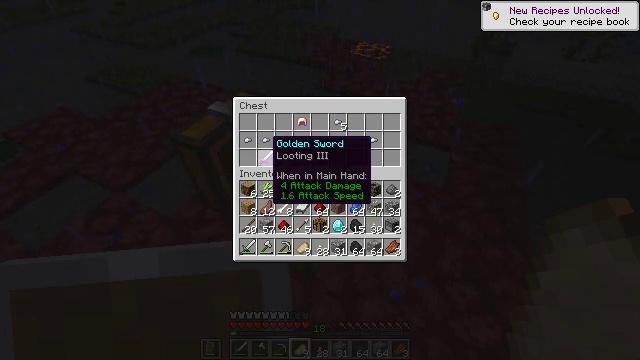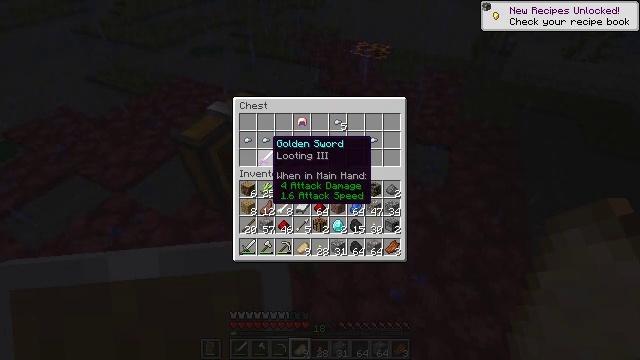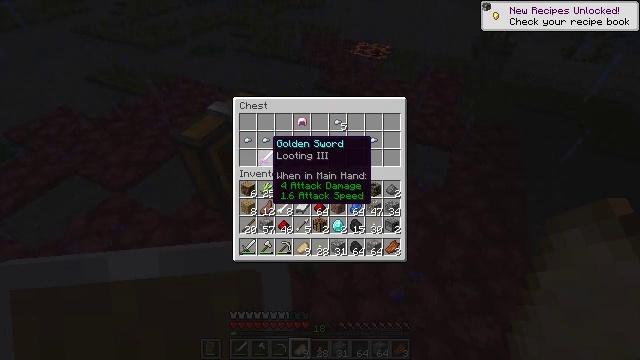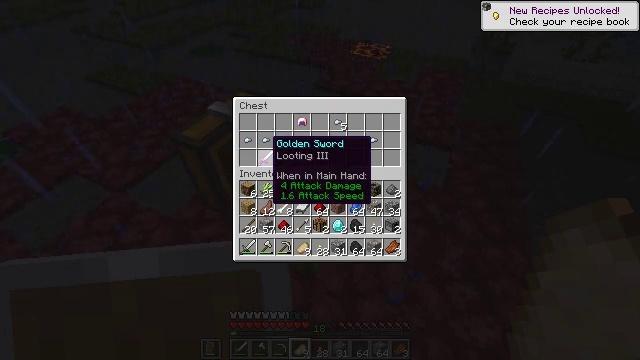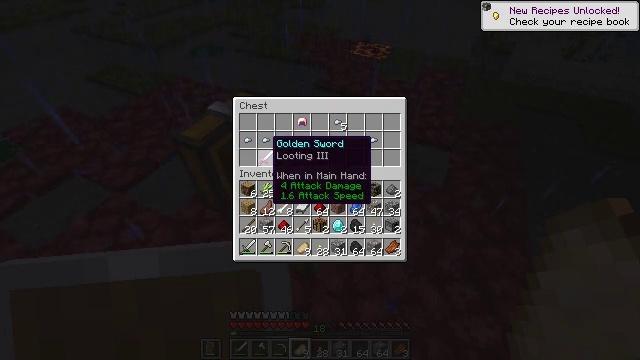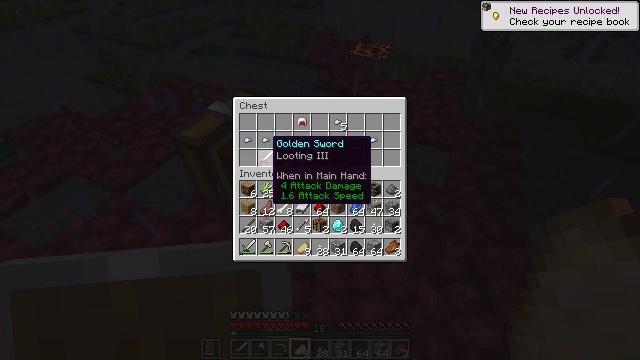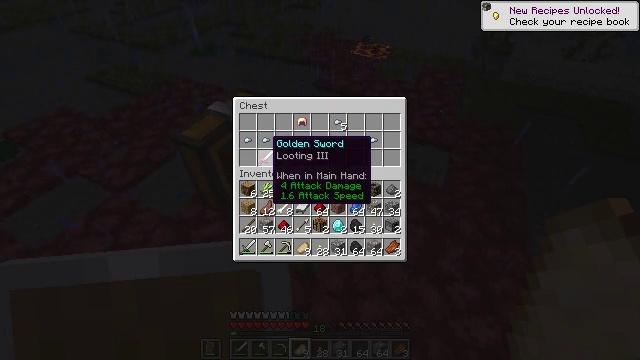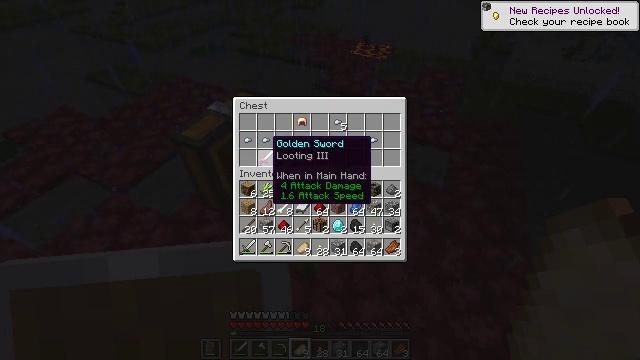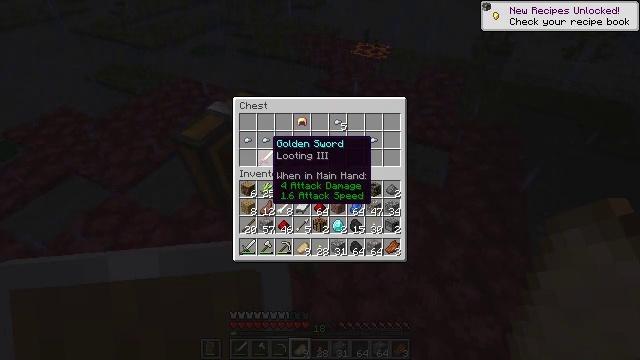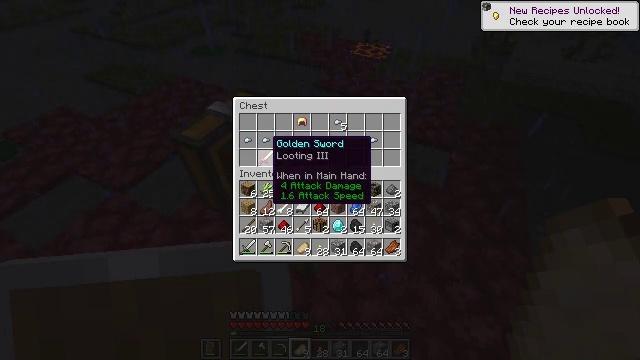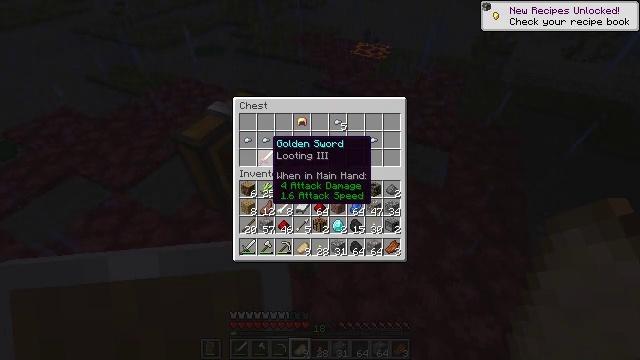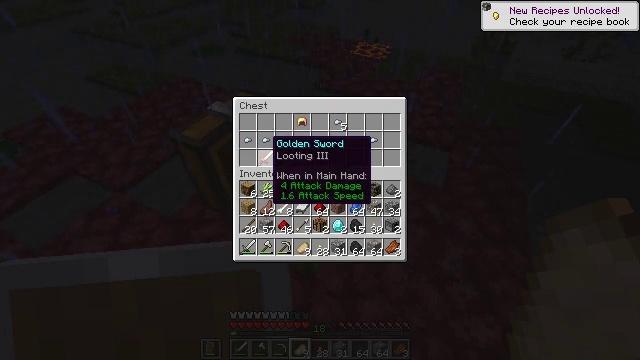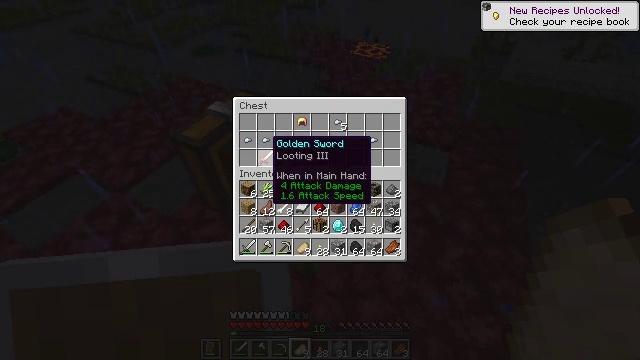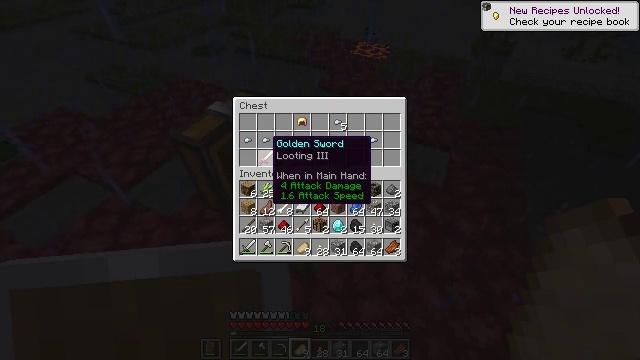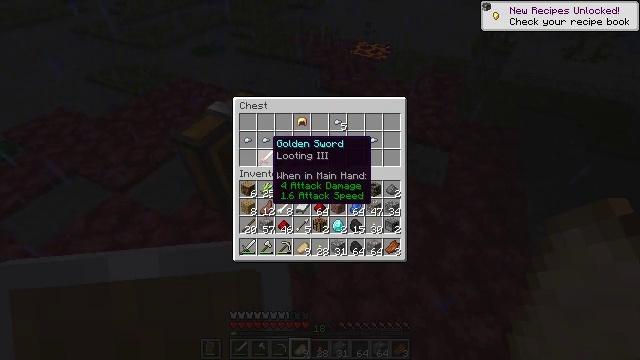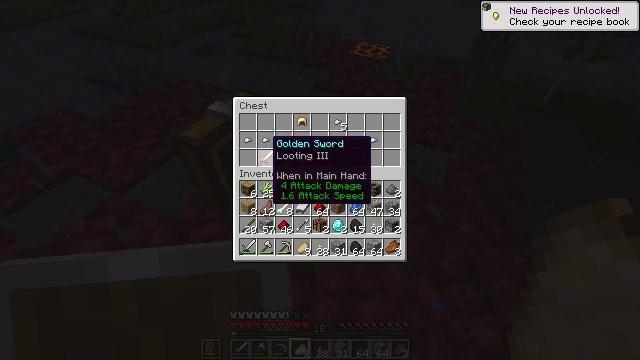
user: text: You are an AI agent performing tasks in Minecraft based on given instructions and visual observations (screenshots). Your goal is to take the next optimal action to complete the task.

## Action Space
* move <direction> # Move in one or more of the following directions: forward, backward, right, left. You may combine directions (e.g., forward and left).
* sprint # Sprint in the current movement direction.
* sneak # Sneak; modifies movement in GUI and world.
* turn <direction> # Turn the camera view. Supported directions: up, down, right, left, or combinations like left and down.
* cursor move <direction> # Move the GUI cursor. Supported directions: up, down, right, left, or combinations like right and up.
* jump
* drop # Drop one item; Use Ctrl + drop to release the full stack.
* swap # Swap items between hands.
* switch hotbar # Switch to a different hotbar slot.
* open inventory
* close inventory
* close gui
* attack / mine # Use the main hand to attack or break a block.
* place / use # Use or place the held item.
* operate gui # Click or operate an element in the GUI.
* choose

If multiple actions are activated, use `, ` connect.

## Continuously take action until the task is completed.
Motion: motion action
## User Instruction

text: Drop an apple.
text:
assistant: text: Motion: no_op
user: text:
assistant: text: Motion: no_op
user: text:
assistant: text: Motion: no_op
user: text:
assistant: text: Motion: no_op
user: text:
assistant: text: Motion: no_op
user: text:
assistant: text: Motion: no_op
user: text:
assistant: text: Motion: no_op
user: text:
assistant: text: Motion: no_op
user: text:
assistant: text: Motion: no_op
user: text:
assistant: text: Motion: no_op
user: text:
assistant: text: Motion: no_op
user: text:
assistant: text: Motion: no_op
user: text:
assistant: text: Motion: no_op
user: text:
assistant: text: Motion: no_op
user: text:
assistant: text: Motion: no_op
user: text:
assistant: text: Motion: operate gui
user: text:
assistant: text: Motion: operate gui
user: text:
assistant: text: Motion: no_op
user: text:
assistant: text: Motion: no_op
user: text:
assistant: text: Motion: cursor move down
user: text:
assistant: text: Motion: cursor move down
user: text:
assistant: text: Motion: cursor move down
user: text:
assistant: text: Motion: no_op
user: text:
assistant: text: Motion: cursor move down
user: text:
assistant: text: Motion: cursor move down
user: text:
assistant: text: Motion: no_op
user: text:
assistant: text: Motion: no_op
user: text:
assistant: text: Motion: no_op
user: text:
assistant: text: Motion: no_op
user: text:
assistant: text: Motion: no_op